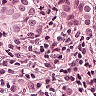
Metastatic tissue present: yes